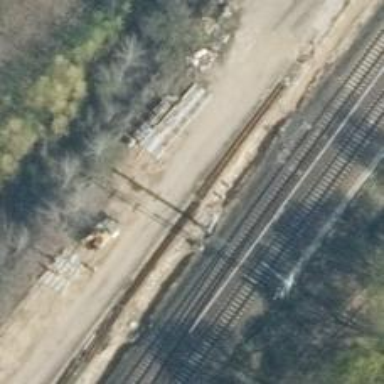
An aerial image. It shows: Railway track with contact lines for electrification.